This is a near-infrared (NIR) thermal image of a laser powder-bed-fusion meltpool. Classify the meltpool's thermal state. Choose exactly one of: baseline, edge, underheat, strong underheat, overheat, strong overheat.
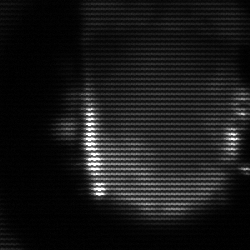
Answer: baseline